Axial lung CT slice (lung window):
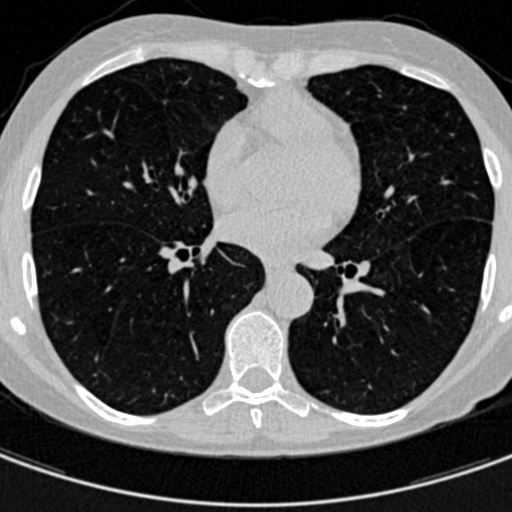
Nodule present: no